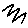
Label: zigzag